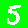
Digit: 5